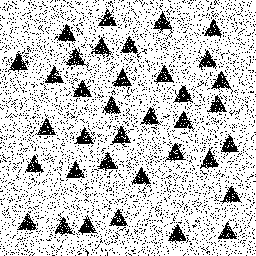
Squares: 0
Triangles: 36
Stars: 0
Total shapes: 36